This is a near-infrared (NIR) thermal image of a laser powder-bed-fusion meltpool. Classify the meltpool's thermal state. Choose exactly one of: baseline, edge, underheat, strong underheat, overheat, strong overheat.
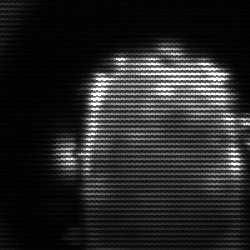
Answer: baseline